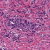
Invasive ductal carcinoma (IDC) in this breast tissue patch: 1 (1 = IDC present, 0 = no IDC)